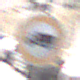
Verkehrszeichen: VerbotFuerKraftfahrzeugeUeberDreiKommaFuenfTonnen
Umgebung: Outdoor, Urban
Tageszeit: MorningAfternoon
Wetter: PartlyCloudy
Licht: Natural
Jahreszeit: NotSpecified
Kontrast: HighContrast